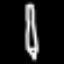
Label: pencil